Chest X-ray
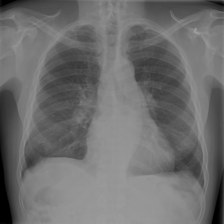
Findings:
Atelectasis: negative
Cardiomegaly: negative
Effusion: negative
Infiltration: negative
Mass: negative
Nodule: negative
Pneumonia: negative
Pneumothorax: negative
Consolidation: negative
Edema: negative
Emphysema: negative
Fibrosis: negative
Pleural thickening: negative
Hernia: negative